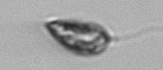
Label: Prorocentrum_triestinum